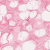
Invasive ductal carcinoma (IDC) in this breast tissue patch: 0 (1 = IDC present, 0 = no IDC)